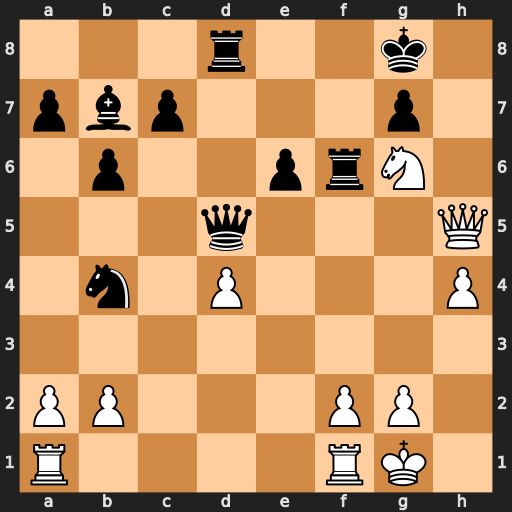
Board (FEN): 3r2k1/pbp3p1/1p2prN1/3q3Q/1n1P3P/8/PP3PP1/R4RK1
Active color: w
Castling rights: -
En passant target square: -
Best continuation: Ne7+ Kf8 Nxd5